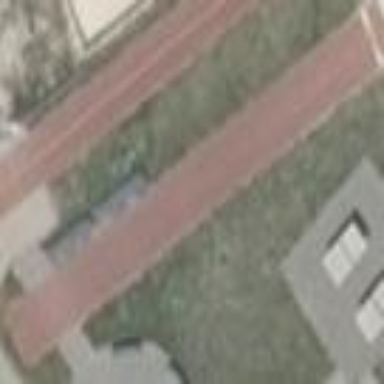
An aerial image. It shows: Athletics track located in leisure land area.